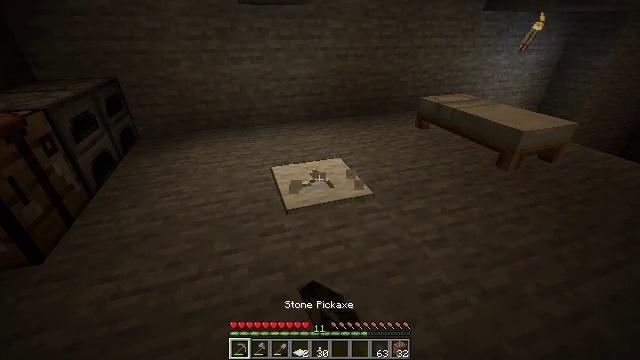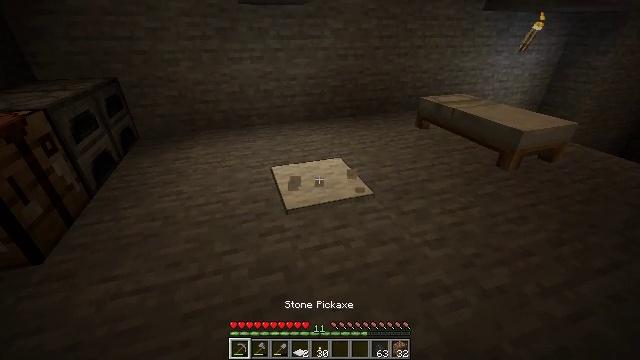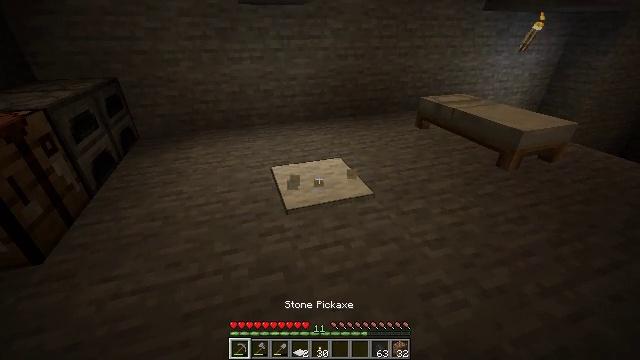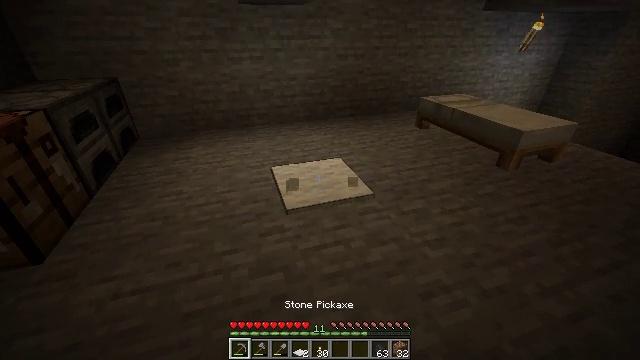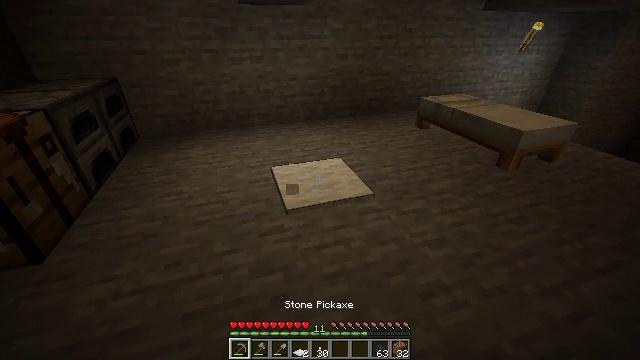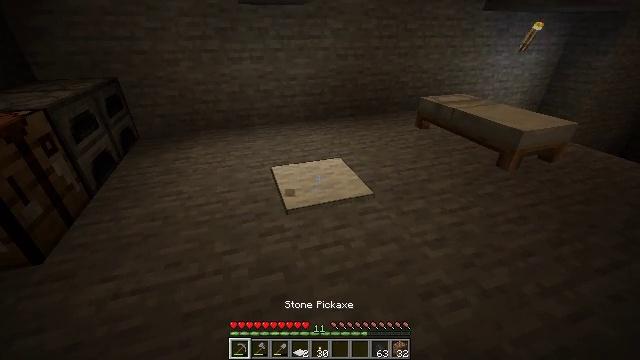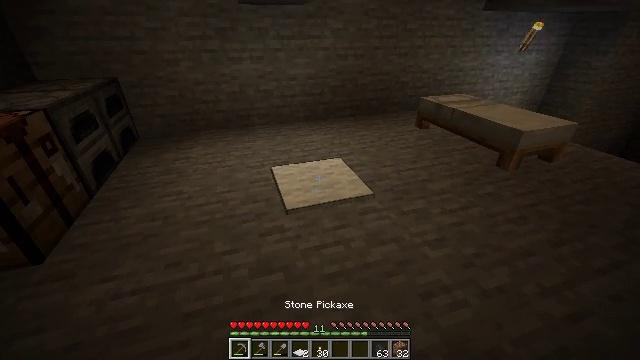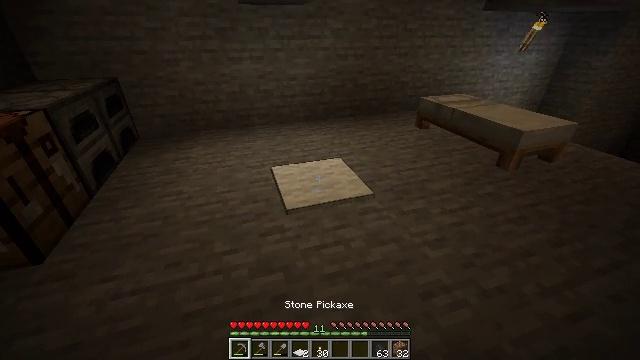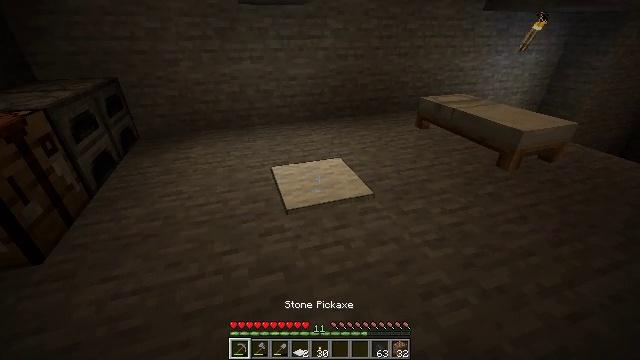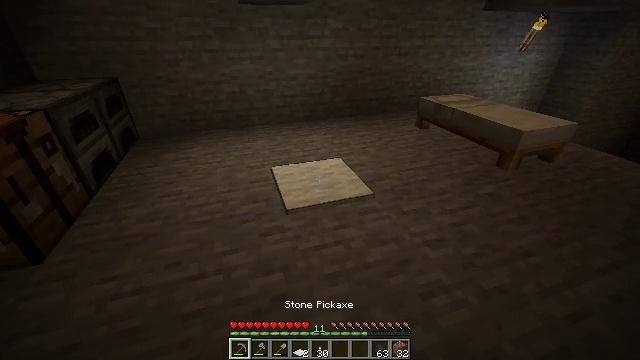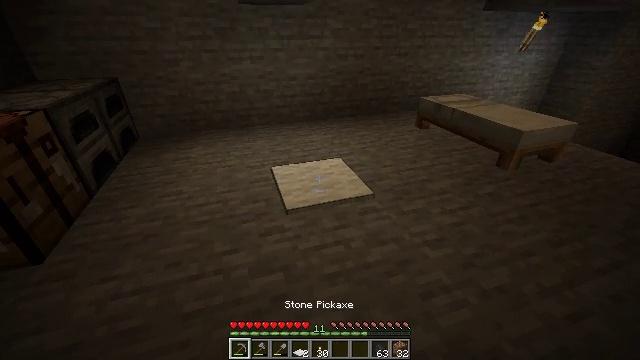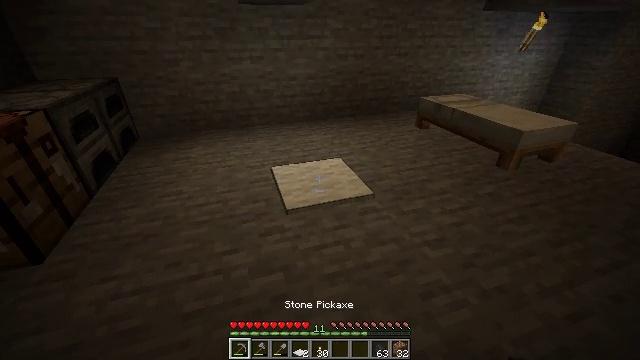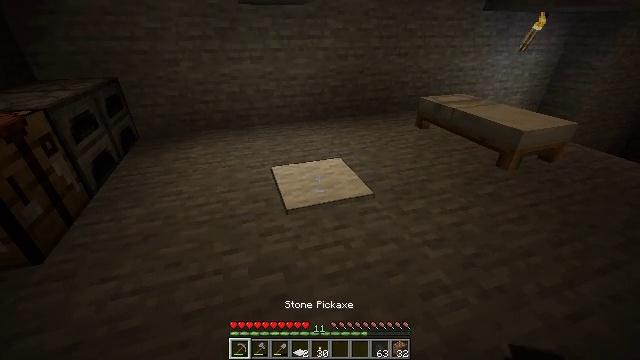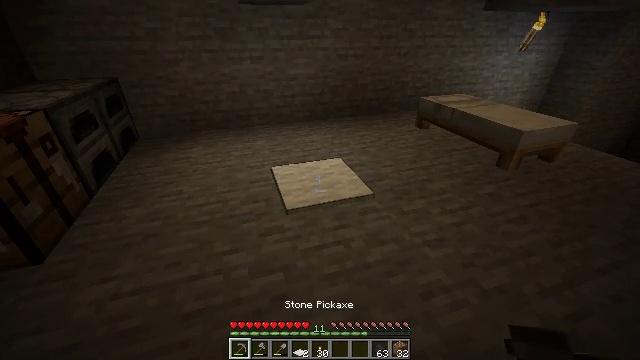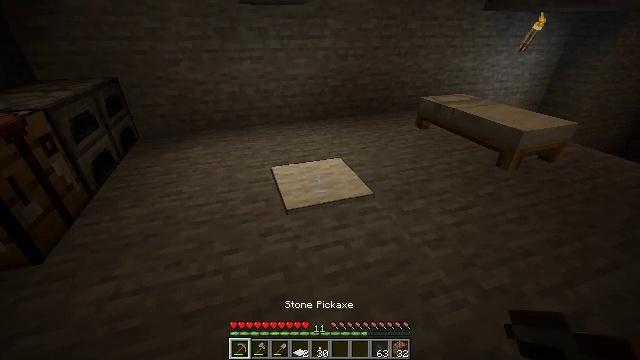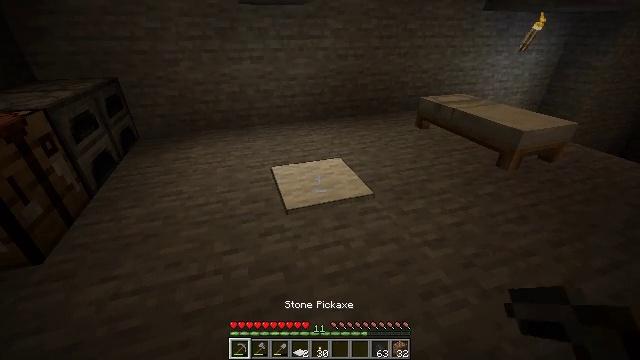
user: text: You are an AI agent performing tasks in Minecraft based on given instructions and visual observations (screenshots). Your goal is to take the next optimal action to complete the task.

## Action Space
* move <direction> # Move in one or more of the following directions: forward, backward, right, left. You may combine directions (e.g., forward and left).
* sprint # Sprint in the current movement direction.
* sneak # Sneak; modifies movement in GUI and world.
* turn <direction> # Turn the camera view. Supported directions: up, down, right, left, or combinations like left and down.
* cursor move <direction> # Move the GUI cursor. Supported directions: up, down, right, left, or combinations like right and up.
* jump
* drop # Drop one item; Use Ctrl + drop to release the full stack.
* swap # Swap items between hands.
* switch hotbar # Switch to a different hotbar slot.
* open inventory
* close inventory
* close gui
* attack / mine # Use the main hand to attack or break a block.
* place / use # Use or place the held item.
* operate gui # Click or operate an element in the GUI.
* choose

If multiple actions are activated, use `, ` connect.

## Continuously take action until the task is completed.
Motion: motion action
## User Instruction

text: Gather the white carpet for inventory.
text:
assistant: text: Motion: no_op
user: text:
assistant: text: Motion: no_op
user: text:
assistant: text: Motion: no_op
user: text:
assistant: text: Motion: no_op
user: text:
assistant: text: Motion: no_op
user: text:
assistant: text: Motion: no_op
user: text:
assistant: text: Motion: no_op
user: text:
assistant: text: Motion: no_op
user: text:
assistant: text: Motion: no_op
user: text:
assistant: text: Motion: no_op
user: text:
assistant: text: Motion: no_op
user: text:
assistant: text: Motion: no_op
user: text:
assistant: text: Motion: no_op
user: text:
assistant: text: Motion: no_op
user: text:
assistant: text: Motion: no_op
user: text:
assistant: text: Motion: no_op
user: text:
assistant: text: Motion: no_op
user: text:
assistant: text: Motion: no_op
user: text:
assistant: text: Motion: no_op
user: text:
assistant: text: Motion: no_op
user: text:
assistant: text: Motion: no_op
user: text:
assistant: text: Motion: switch to hotbar 2
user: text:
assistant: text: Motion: switch to hotbar 2
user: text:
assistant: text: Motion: switch to hotbar 2
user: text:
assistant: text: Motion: no_op
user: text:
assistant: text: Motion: no_op
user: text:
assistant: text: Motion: attack / mine
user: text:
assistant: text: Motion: attack / mine
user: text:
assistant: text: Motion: attack / mine
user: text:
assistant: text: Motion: attack / mine